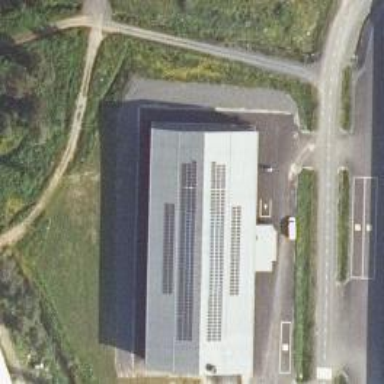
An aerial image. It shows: Sports centre building.